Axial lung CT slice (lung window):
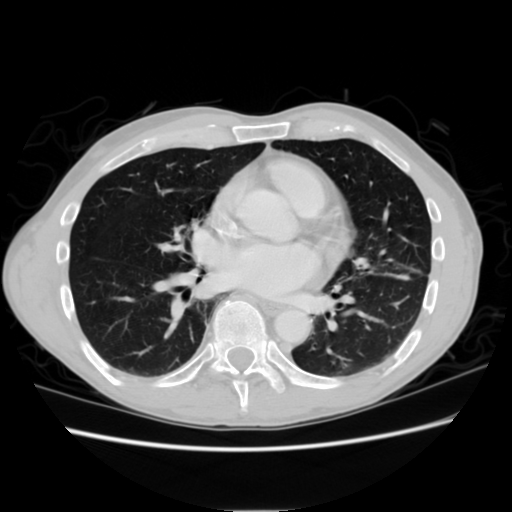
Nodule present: no